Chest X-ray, PA view. Patient: 51 years old, sex F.
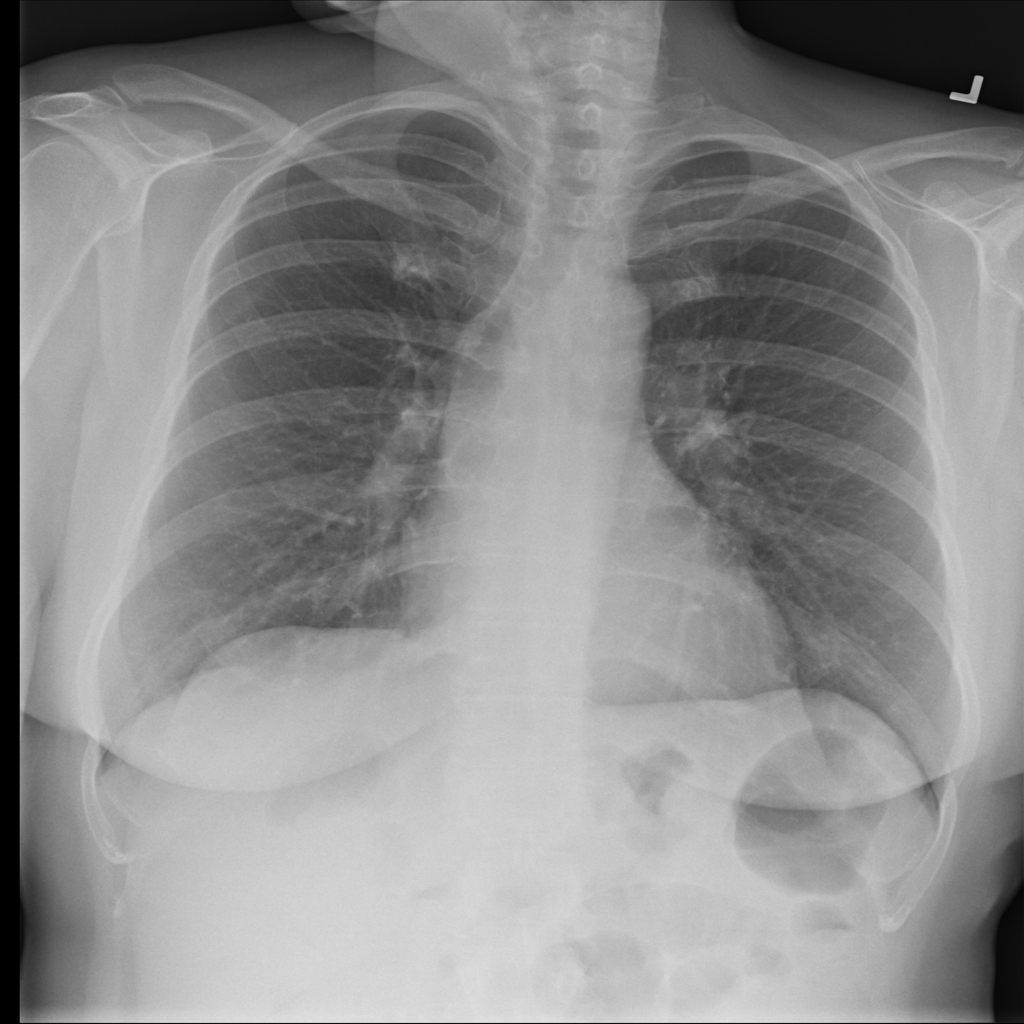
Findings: No Finding